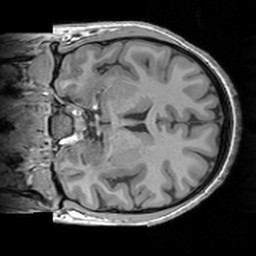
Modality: T1w
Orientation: coronal
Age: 18
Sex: female
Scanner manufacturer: siemens
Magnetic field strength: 3 T
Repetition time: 1.63 s
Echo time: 0.00311 s